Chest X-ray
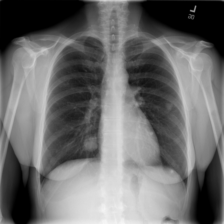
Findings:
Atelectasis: negative
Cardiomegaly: negative
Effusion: negative
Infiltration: negative
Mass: negative
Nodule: negative
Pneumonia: negative
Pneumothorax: negative
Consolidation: negative
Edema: negative
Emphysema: negative
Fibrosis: negative
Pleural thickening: negative
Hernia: negative